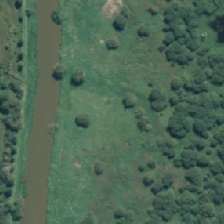
Land cover: high_producing_grassland